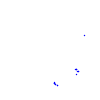
Particle: proton